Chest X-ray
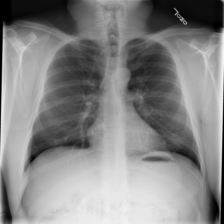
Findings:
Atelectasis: positive
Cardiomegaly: negative
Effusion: negative
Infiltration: negative
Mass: negative
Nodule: negative
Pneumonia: negative
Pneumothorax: negative
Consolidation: negative
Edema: negative
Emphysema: negative
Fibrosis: negative
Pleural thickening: negative
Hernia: negative